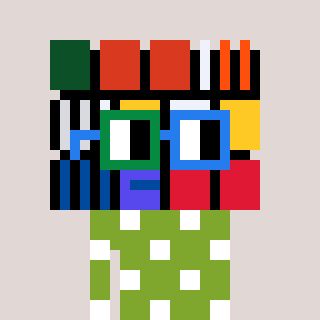
a pixel art character with square green and blue glasses, a abstract-shaped head and a slimegreen-colored body on a warm background